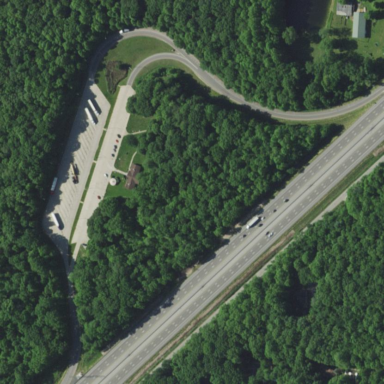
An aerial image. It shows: Rest area on the road.